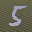
Label: 5